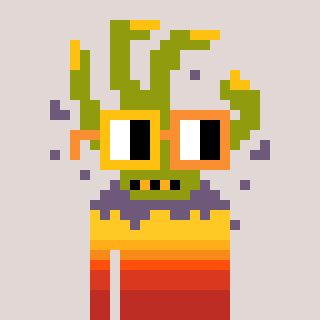
a pixel art character with square yellow and orange glasses, a zombie-hand-shaped head and a teal-colored body on a warm background